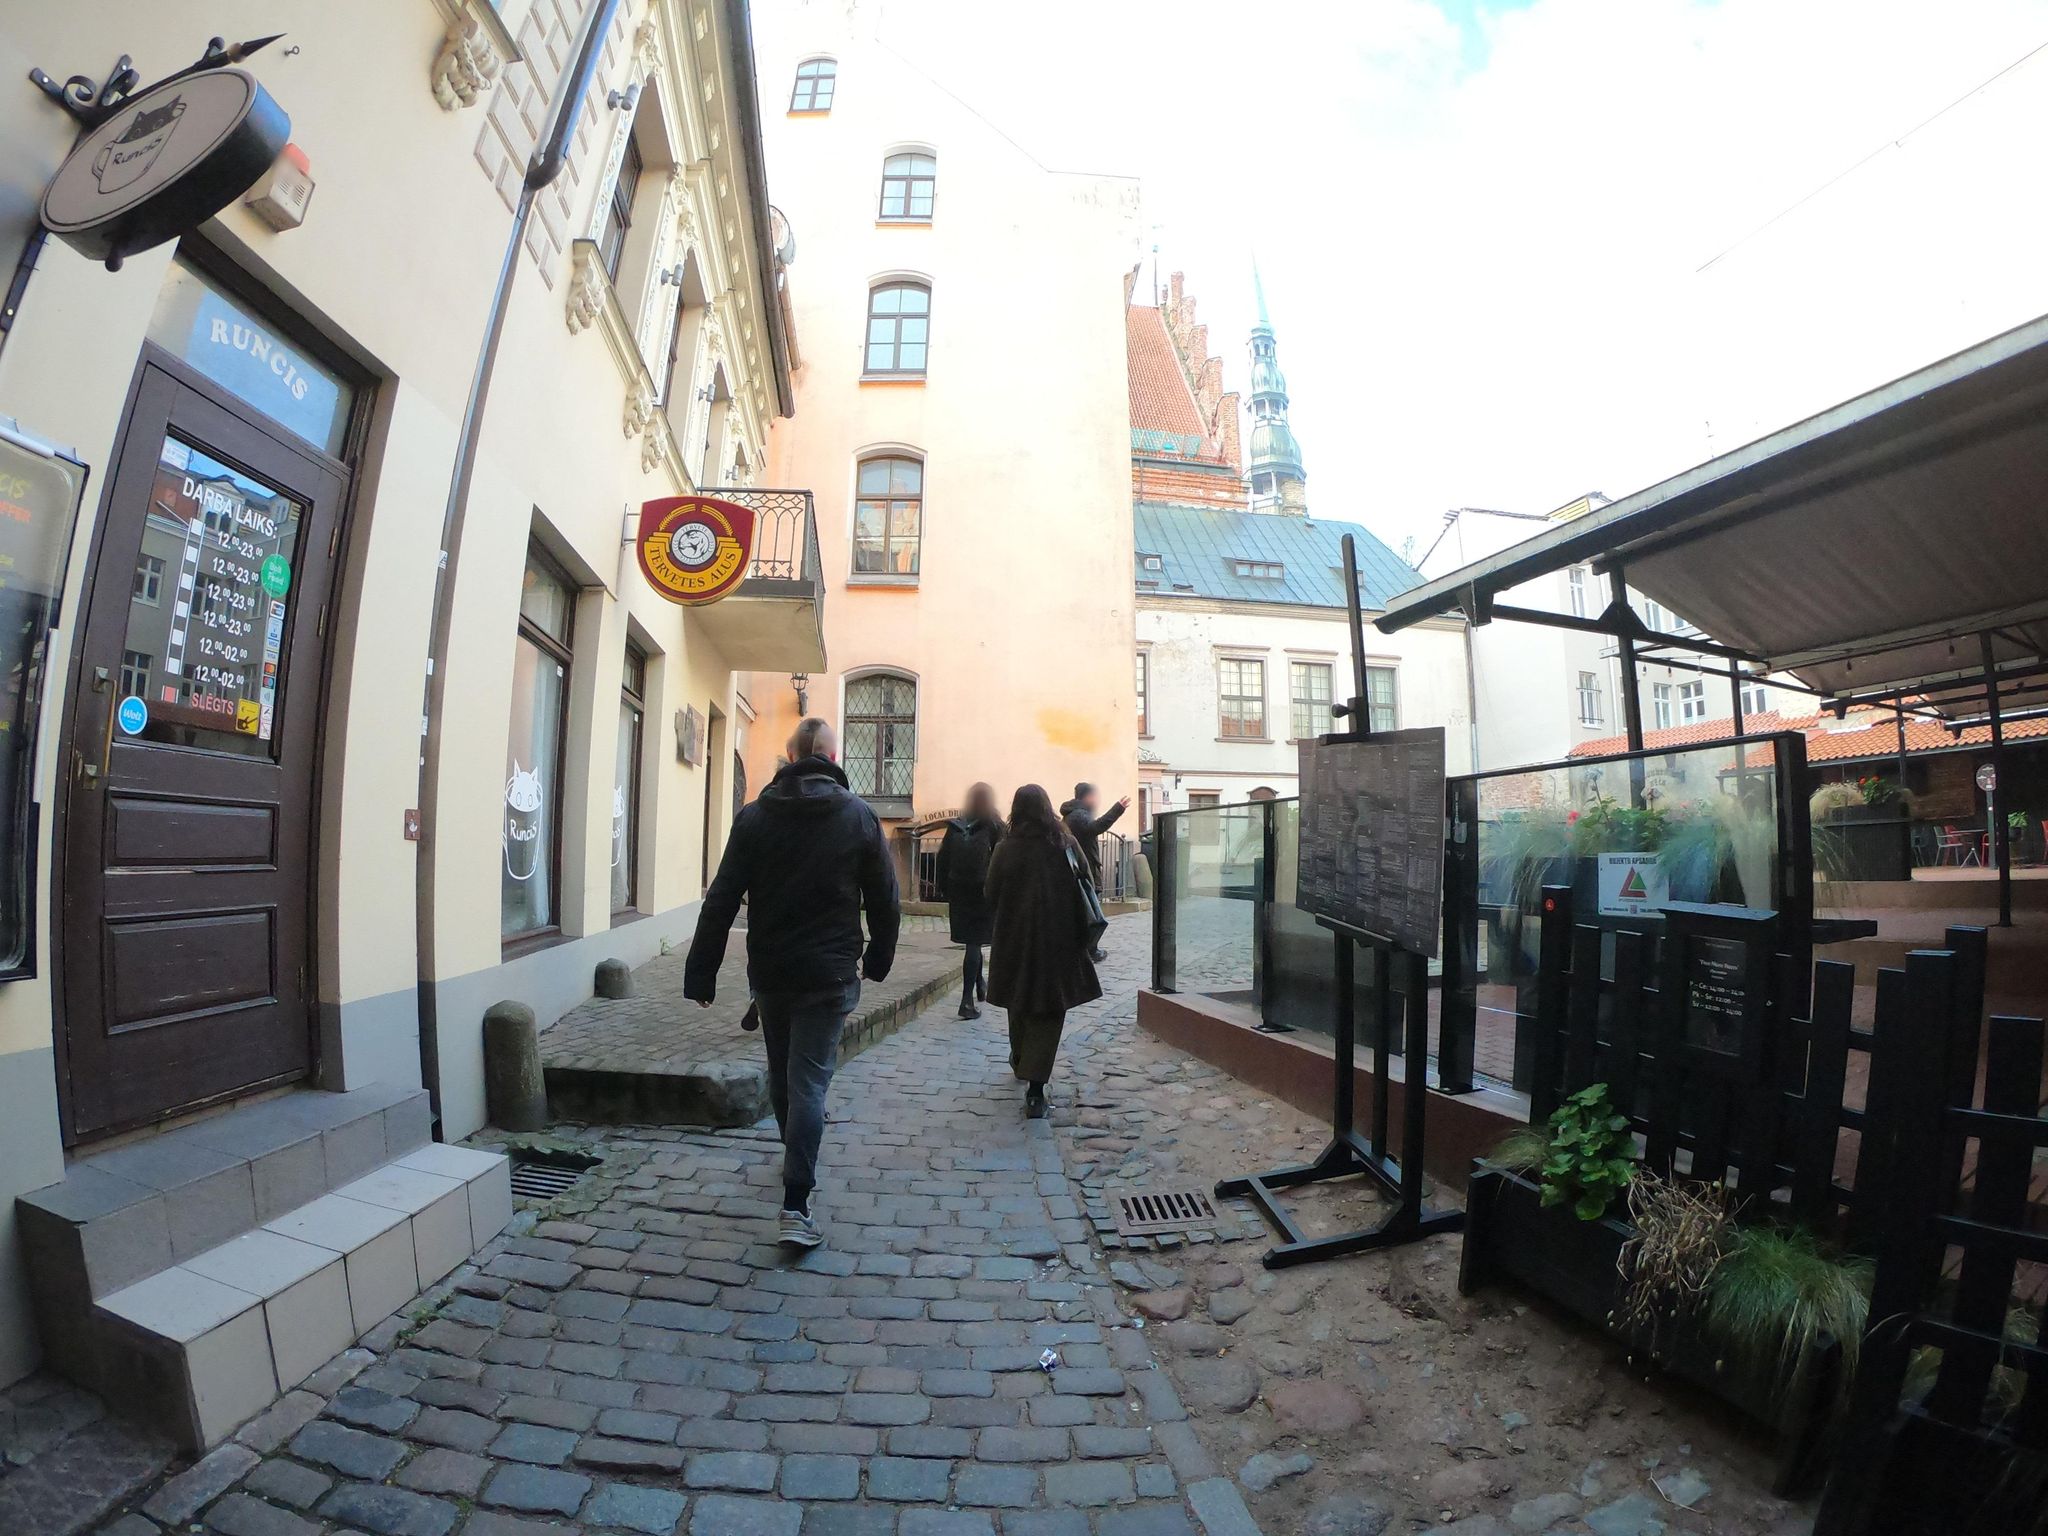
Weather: clear
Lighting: day
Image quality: good
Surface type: walking surface
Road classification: footway, pedestrian, living_street
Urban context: urban centre
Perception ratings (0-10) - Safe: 6.71, Lively: 5.72, Beautiful: 3.08, Boring: 4.1, Depressing: 8.91, Wealthy: 9.58